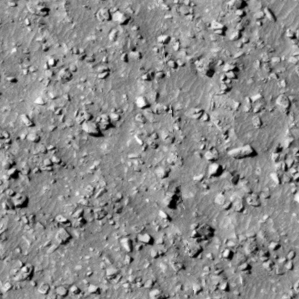
Label: non_frost